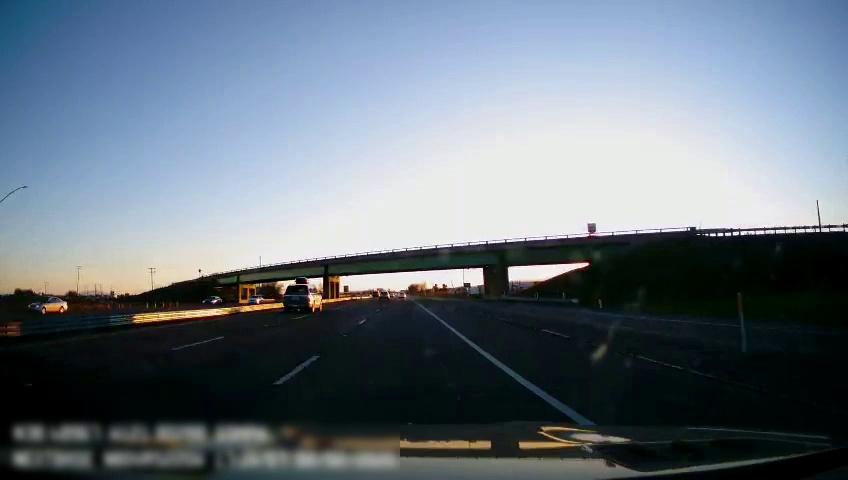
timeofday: Day
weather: Sunny
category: Drivable Space
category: Vehicles | SUV
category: Vehicles | SUV
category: Vehicles | Car
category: Vehicles | Car
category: Vehicles | SUV
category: Lanes | Alternate Lane
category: Lanes | Alternate Lane
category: Lanes | Current Lane
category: Lanes | Alternate Lane
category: Lanes | Alternate Lane
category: Lanes | Alternate Lane